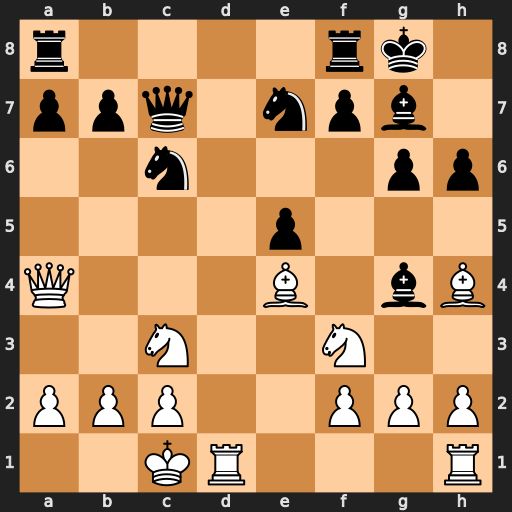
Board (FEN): r4rk1/ppq1npb1/2n3pp/4p3/Q3B1bB/2N2N2/PPP2PPP/2KR3R
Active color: w
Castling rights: -
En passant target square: -
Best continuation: Bxc6 Nxc6 Qxg4